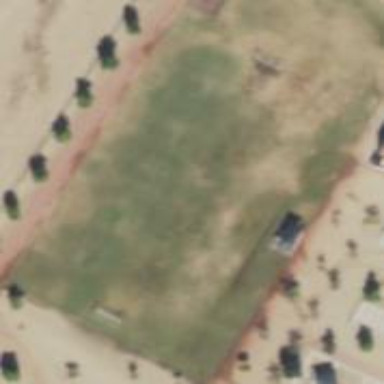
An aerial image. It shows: Soccer pitch for leisure land activities.